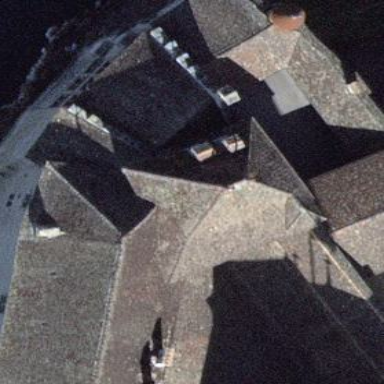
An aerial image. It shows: Historic building.